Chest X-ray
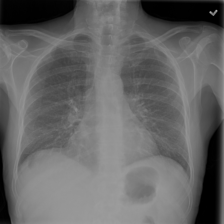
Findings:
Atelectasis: negative
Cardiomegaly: negative
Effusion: negative
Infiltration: negative
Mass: negative
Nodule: negative
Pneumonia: negative
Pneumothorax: negative
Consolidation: negative
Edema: negative
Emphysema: negative
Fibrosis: negative
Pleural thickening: negative
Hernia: negative